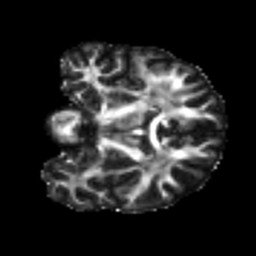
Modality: FA
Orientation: coronal
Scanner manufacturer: siemens
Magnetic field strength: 3 T
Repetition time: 4 s
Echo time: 0.0594 s